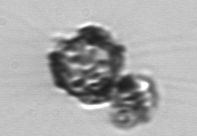
Label: Thalassiosira_TAG_external_detritus